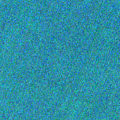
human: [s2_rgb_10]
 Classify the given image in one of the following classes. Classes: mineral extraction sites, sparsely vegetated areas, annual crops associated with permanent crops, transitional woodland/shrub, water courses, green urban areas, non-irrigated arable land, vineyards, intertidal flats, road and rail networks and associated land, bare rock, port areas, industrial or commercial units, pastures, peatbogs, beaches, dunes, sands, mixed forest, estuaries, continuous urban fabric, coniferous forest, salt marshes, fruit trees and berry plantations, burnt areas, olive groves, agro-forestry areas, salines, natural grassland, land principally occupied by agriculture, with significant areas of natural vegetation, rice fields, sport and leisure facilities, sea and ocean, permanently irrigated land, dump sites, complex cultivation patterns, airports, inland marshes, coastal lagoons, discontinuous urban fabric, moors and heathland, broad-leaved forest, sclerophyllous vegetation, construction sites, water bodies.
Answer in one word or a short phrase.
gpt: sea and ocean